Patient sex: M
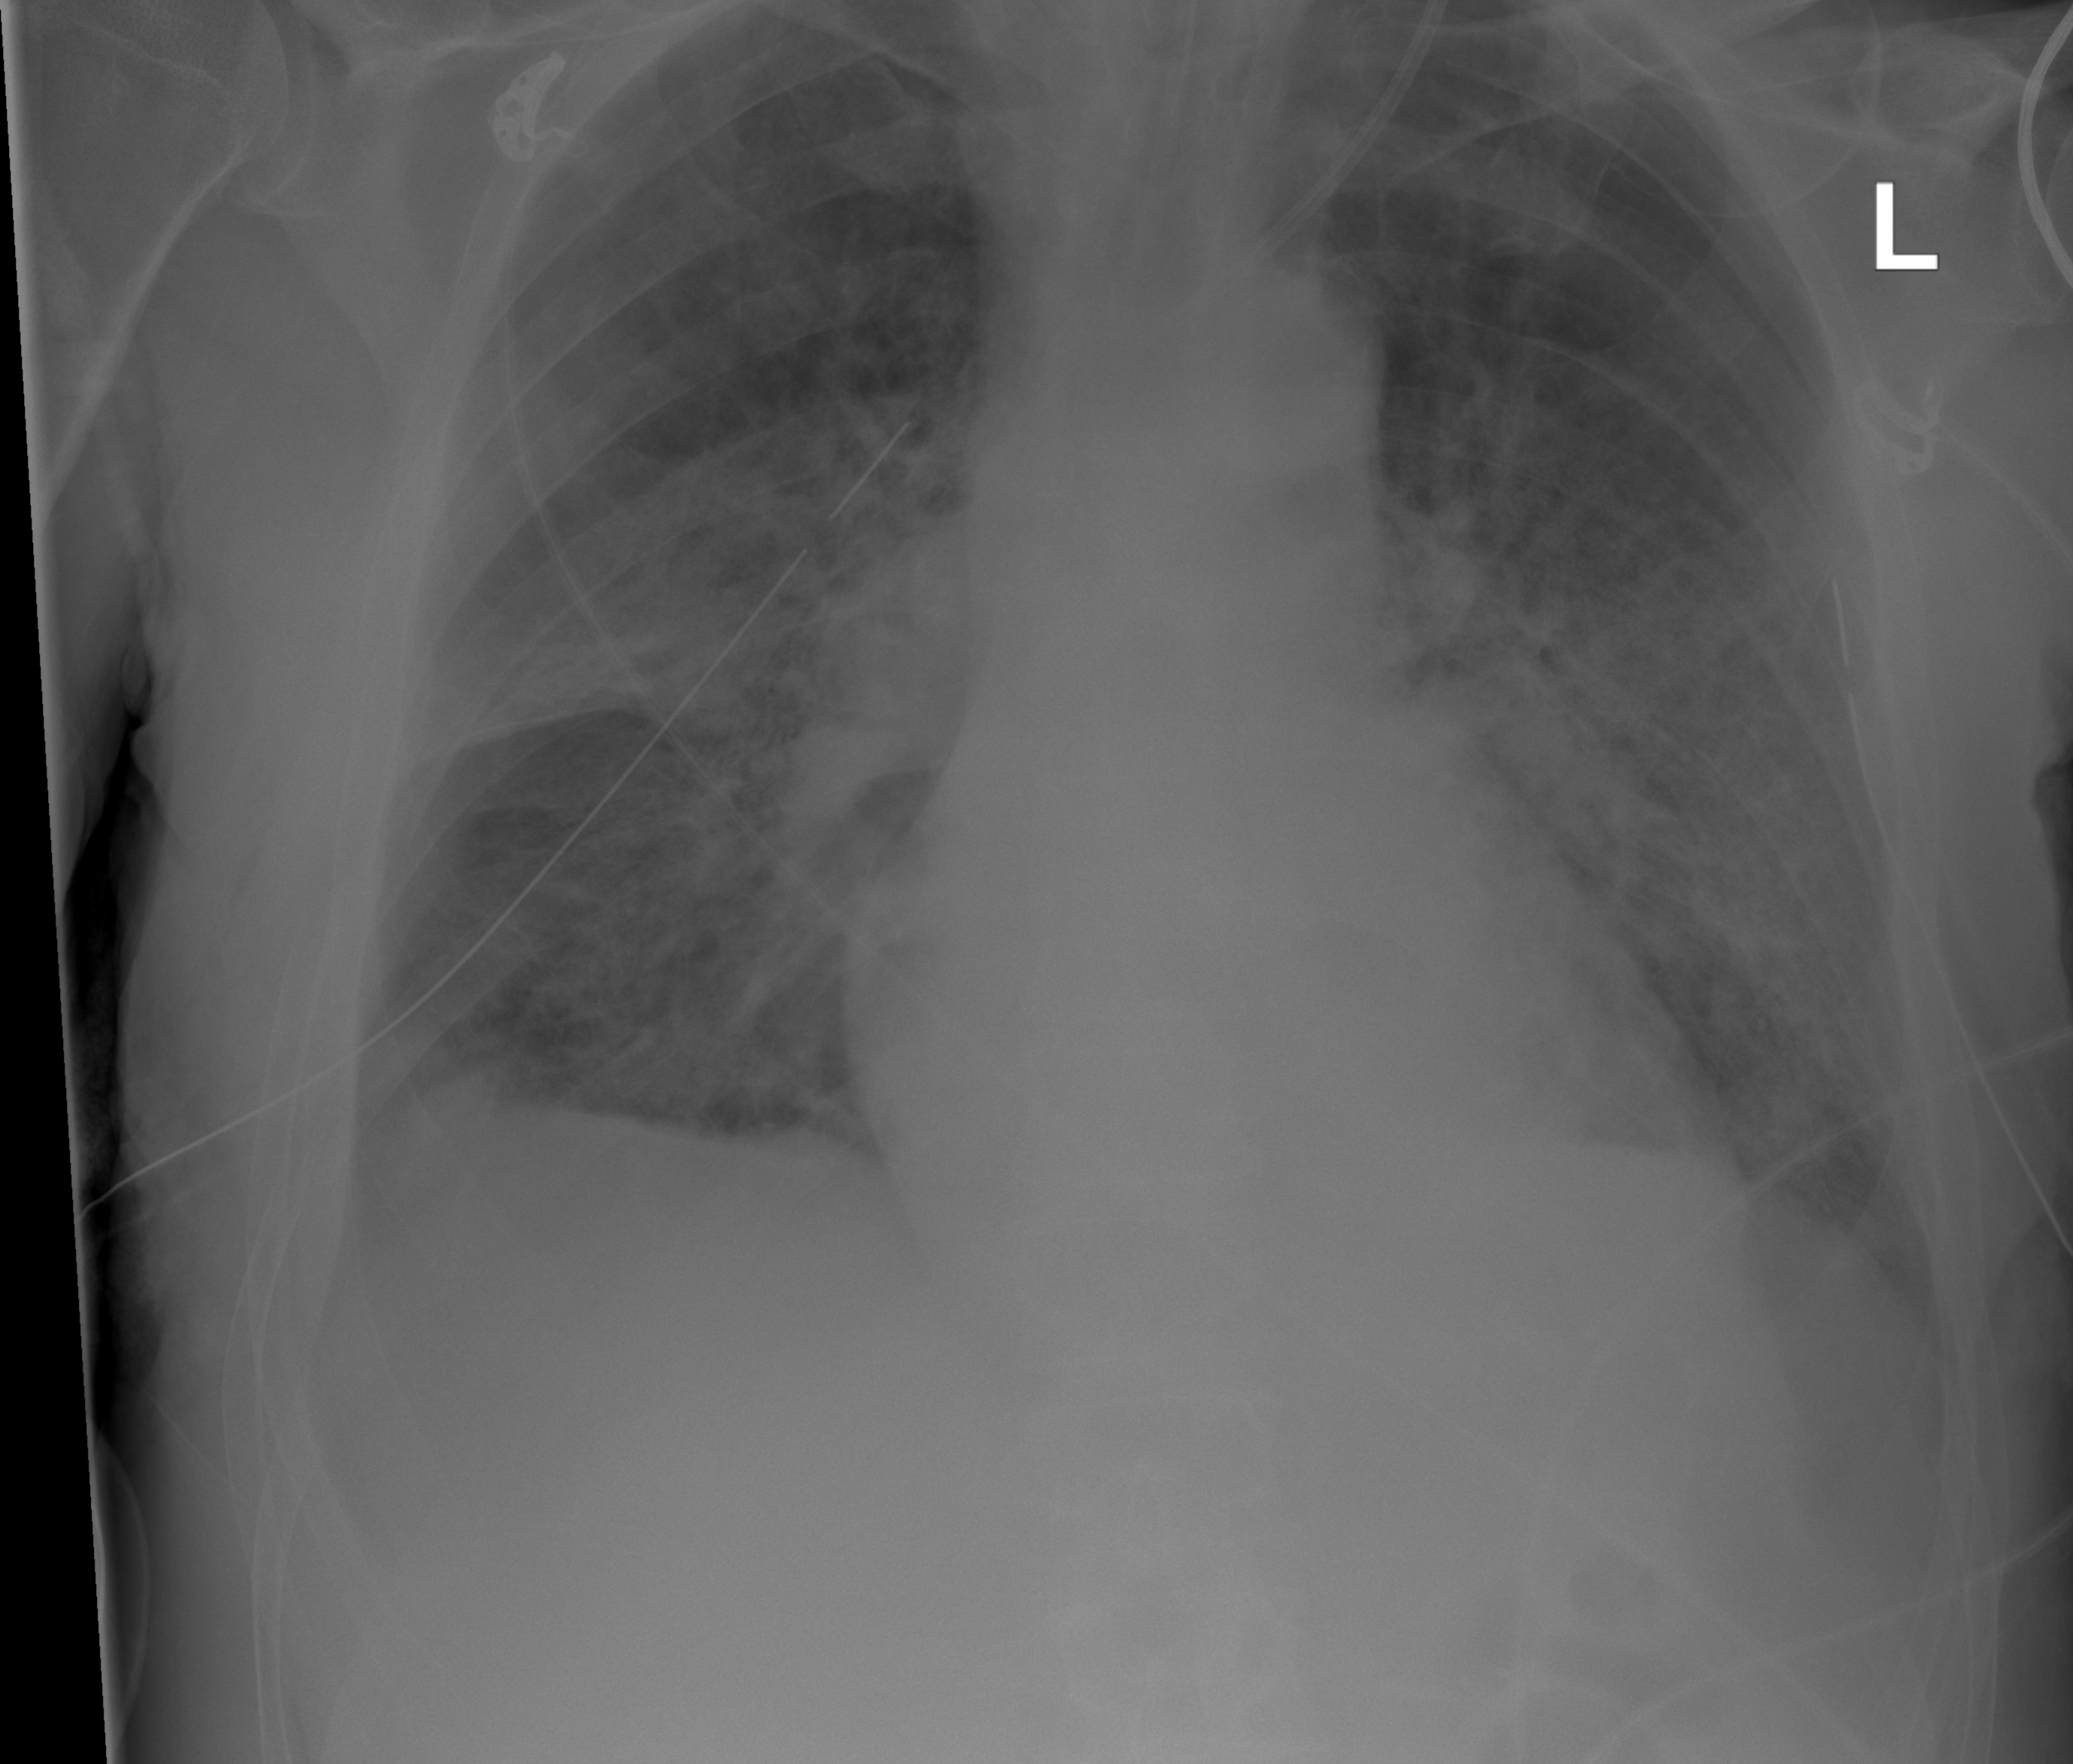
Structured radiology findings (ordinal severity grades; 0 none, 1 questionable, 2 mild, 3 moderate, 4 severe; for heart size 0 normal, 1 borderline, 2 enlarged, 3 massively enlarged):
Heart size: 2
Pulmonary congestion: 0
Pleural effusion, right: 0
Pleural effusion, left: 0
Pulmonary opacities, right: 3
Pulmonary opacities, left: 3
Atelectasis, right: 0
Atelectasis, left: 0